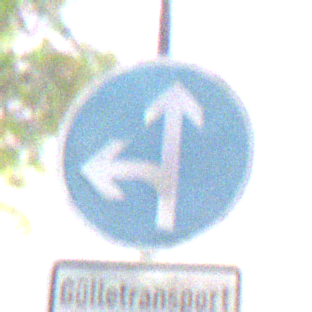
Verkehrszeichen: VorgeschriebeneFahrtrichtungGeradeausOderLinks
Zusatzzeichen unten: BesondereFahrzeugeUndTransportgueter12
Umgebung: Outdoor, Suburban
Tageszeit: Night
Wetter: PartlyCloudy
Licht: Artificial
Jahreszeit: NotSpecified
Kontrast: HighContrast